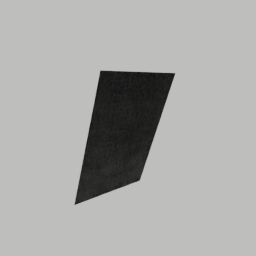
Label: decoration